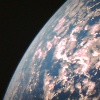
Label: cloud